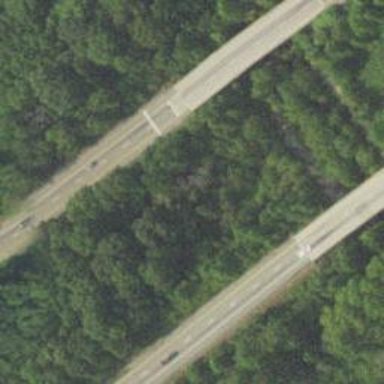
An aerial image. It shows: Motorway bridge.